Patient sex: F
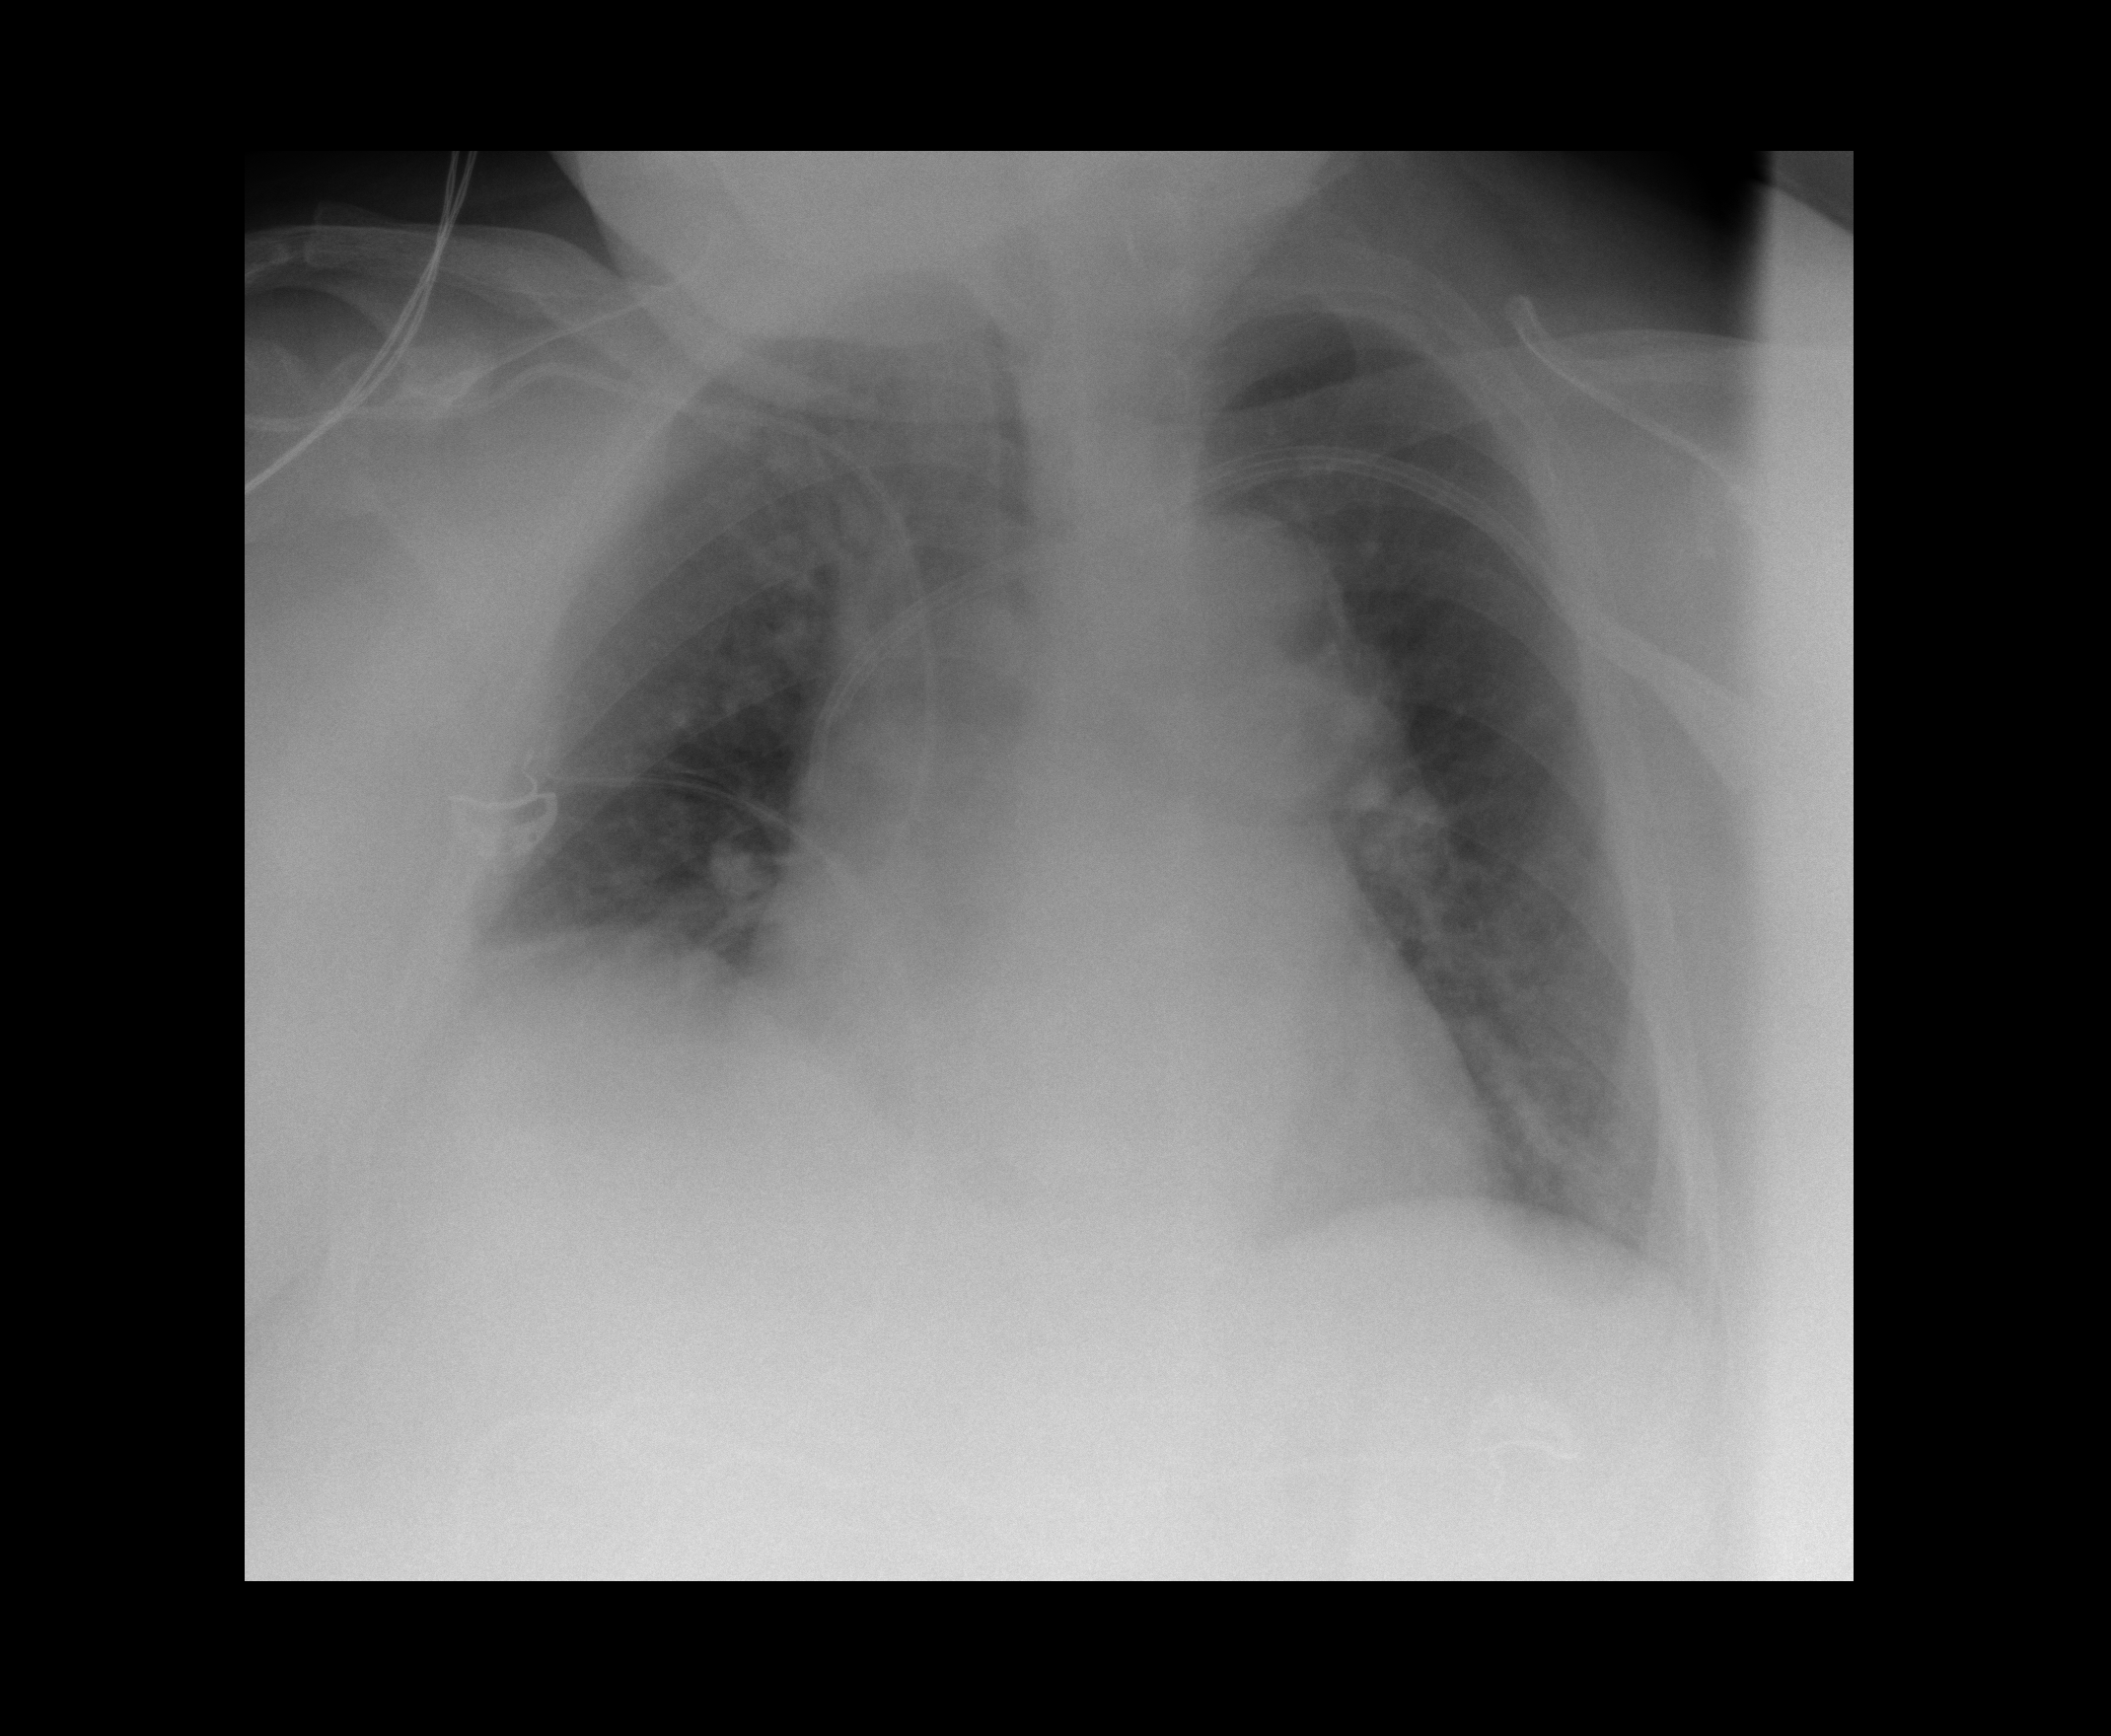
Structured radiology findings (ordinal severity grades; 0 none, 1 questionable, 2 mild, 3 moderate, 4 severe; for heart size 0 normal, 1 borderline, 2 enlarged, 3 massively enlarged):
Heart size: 2
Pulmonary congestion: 2
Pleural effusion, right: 0
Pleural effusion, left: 0
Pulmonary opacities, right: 1
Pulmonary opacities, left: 0
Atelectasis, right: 0
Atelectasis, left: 0